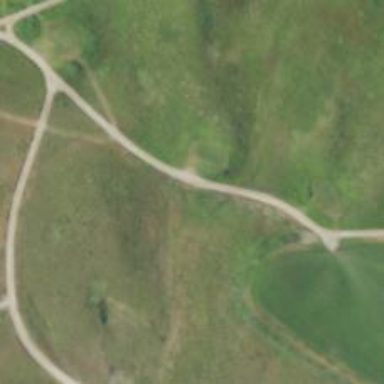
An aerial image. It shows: Path used for both walking and golf.